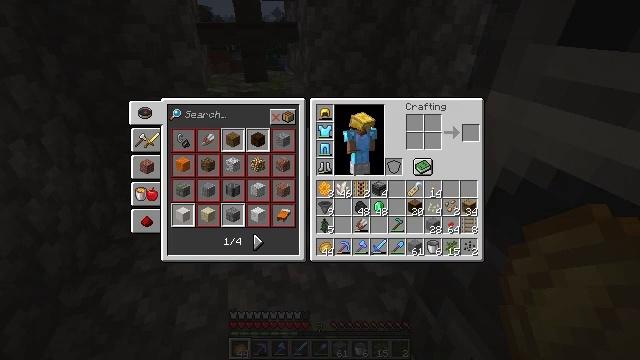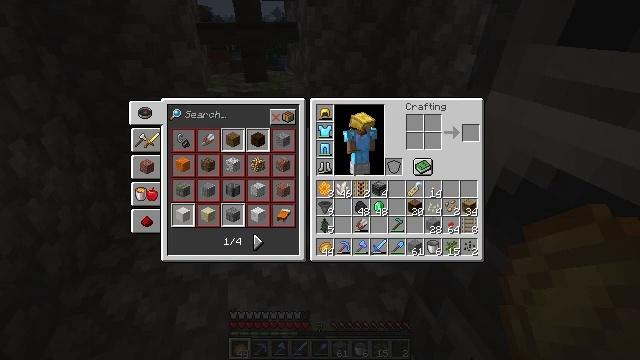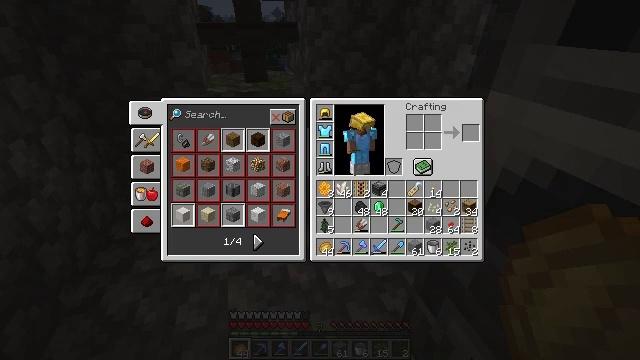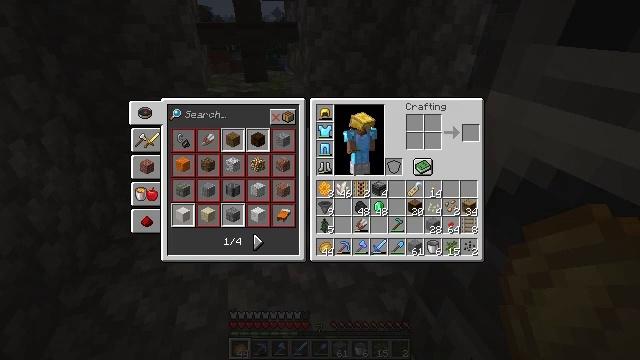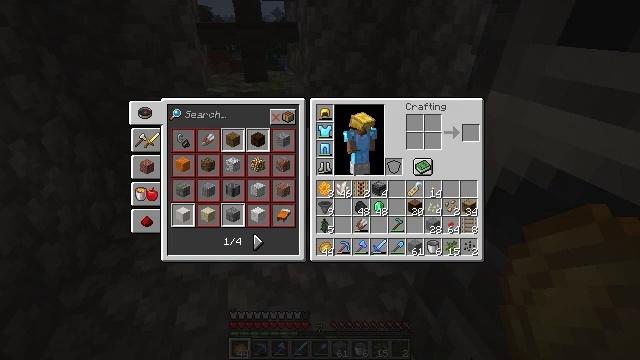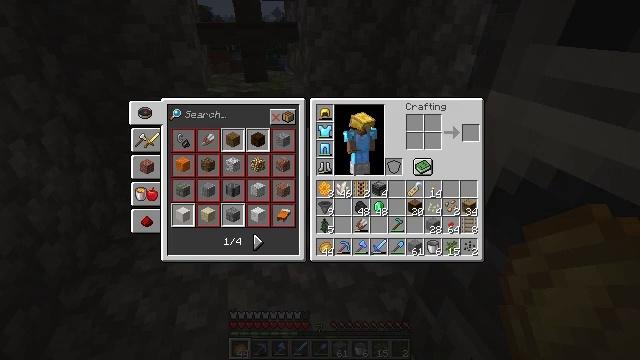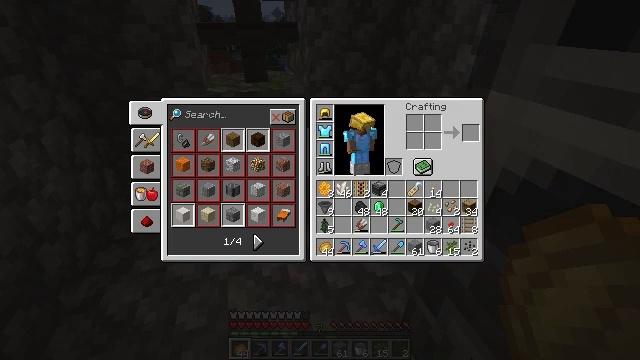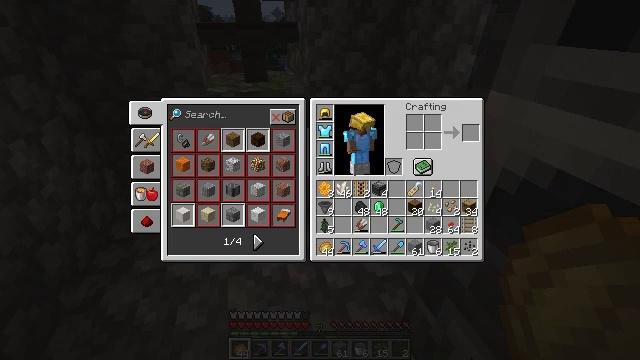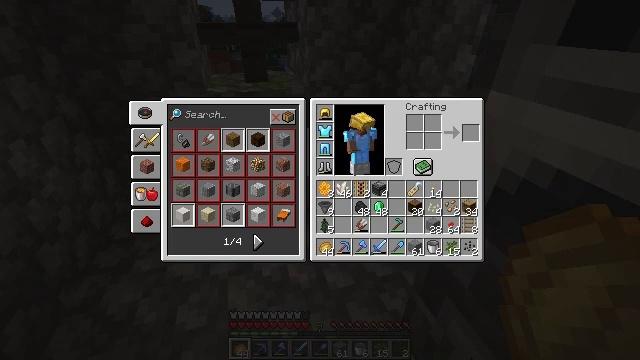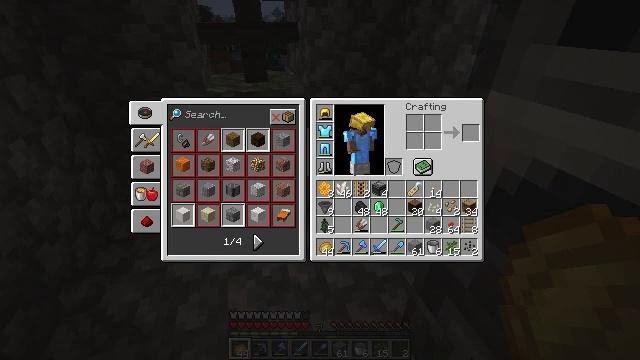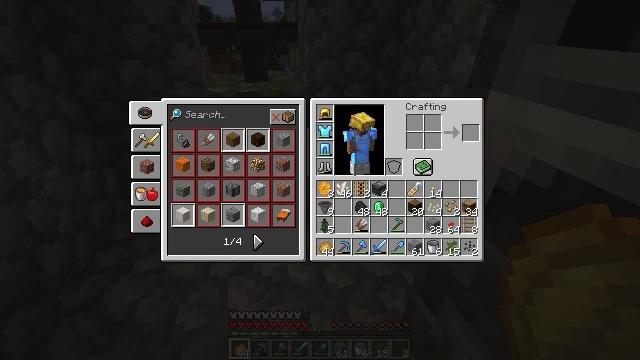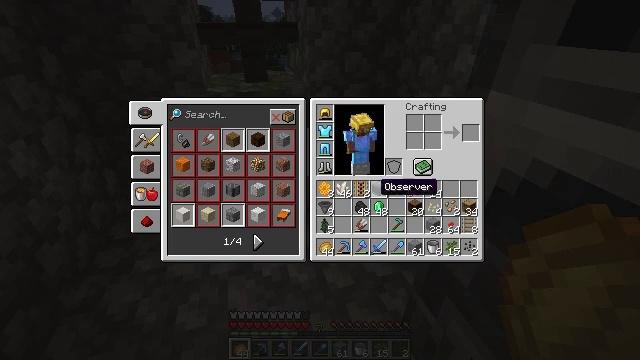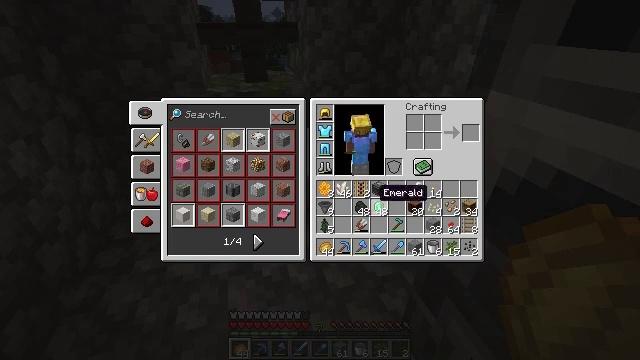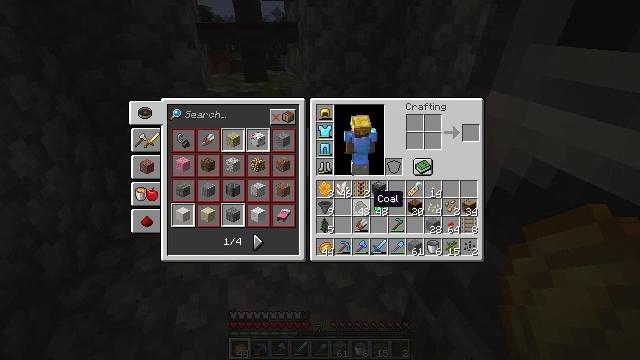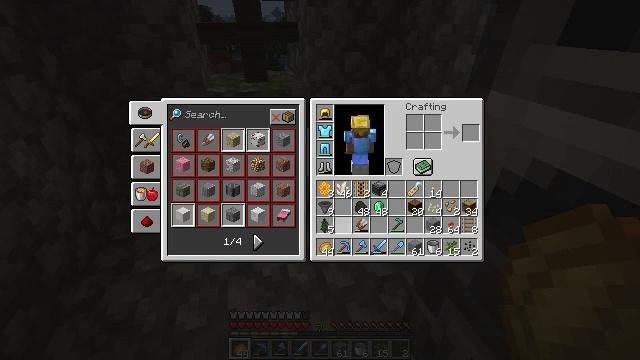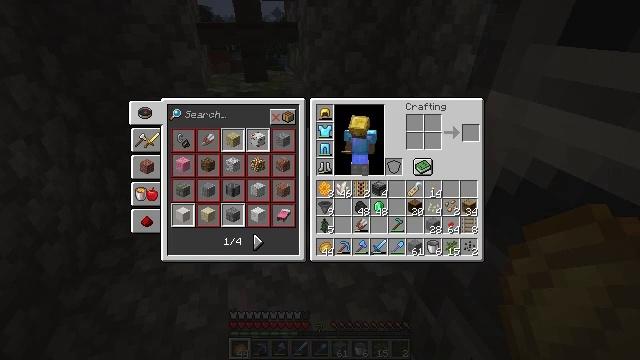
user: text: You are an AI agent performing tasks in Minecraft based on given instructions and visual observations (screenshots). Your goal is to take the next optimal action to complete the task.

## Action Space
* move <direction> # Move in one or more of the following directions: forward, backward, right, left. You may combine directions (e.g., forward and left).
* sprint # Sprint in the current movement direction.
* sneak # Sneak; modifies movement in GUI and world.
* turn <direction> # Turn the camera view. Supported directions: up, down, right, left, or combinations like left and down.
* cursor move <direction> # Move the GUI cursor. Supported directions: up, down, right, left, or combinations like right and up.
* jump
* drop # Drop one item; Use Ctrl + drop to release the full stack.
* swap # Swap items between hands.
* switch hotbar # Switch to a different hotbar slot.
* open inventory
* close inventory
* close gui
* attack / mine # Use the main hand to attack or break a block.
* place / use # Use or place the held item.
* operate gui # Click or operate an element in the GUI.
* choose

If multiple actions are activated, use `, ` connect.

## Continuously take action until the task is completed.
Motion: motion action
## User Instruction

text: Collect the brewing stand for reuse.
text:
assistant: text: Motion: no_op
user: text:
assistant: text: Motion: no_op
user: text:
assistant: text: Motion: no_op
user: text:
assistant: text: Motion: no_op
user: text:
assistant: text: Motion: no_op
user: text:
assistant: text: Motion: no_op
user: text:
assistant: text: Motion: no_op
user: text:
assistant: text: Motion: no_op
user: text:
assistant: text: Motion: cursor move left
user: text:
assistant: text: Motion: cursor move left and down
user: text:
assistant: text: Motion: cursor move left and down
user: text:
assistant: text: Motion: no_op
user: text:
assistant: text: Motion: no_op
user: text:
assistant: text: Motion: cursor move left and down
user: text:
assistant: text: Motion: cursor move left and down
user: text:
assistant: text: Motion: cursor move left and down
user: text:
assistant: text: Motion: cursor move left
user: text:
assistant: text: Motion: no_op
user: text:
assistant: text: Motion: cursor move left
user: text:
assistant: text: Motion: no_op
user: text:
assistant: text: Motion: no_op
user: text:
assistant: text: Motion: no_op
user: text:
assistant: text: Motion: no_op
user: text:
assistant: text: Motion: cursor move right
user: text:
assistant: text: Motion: no_op
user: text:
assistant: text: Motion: no_op
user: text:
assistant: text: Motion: no_op
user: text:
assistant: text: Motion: no_op
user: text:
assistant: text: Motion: operate gui
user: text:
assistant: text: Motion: operate gui